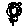
Label: flower